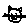
Label: cat